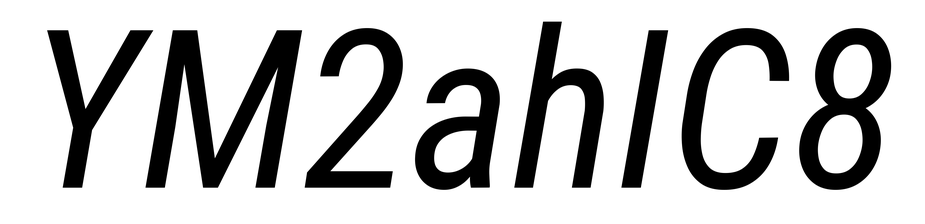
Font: Roboto-Italic_Condensed_Italic